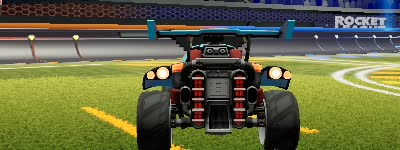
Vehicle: octane